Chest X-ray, AP view. Patient: 41 years old, sex F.
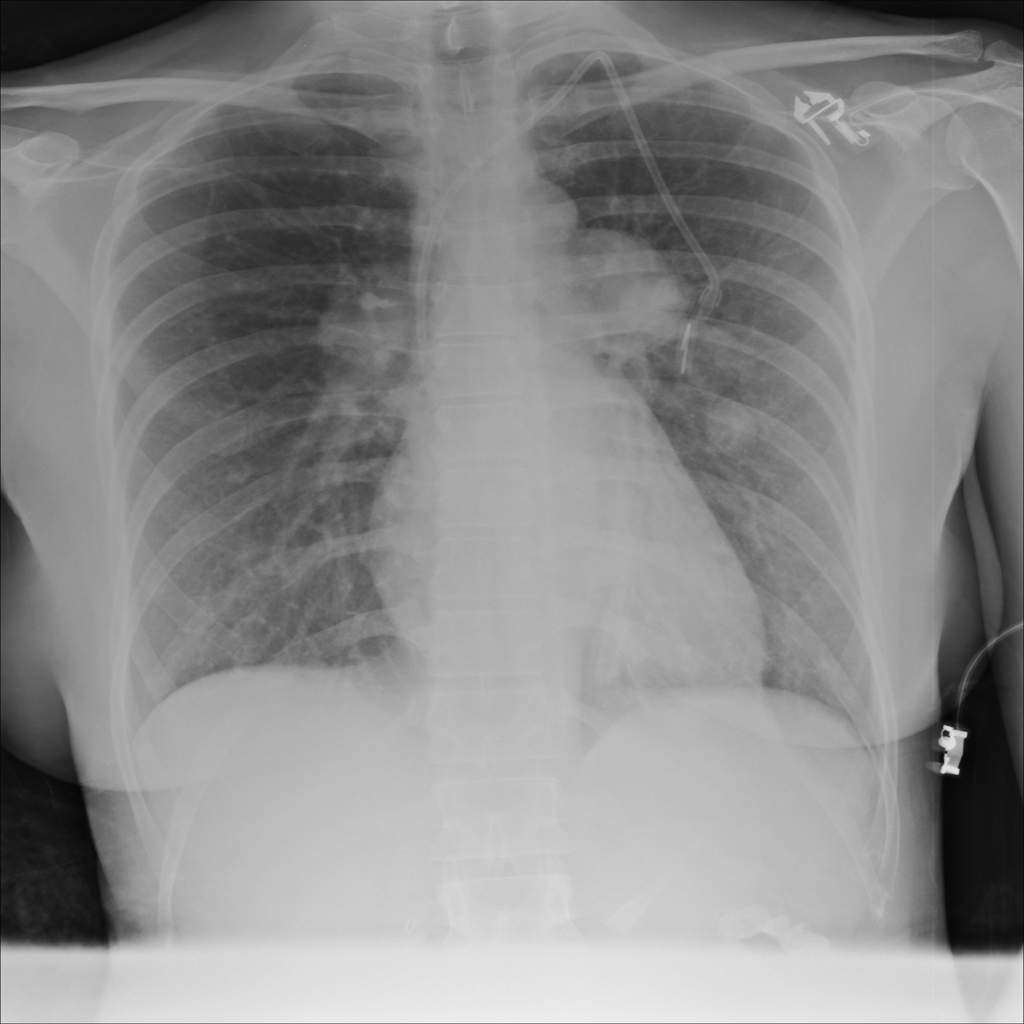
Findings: No Finding